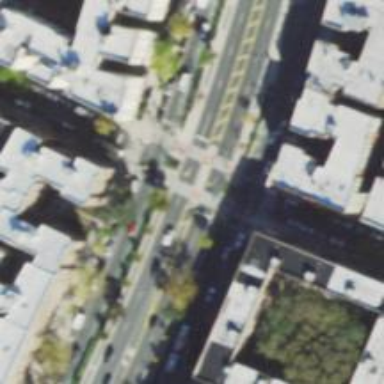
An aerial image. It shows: Pedestrian crossing with zebra markings on footway.